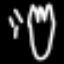
Label: fork